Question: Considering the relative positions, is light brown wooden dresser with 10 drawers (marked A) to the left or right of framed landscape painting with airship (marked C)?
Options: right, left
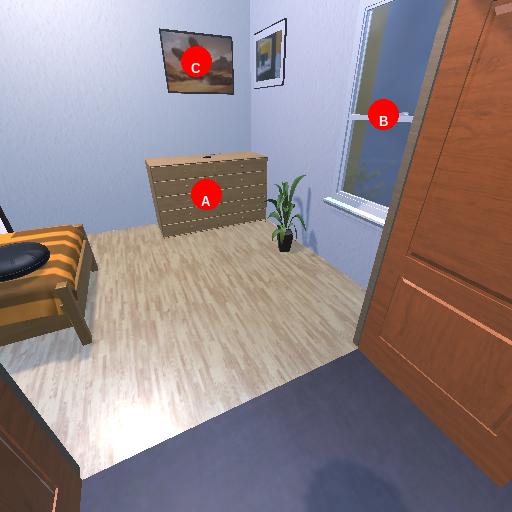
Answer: right